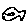
Label: fish